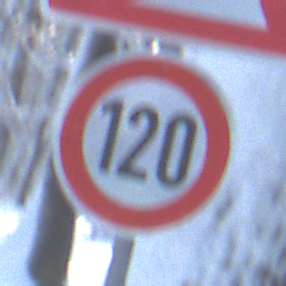
Verkehrszeichen: Geschwindigkeit120
Zusatzzeichen oben: DoppelkurveRechts
Umgebung: Outdoor, Nature
Tageszeit: MorningAfternoon
Wetter: Clear
Licht: Natural
Jahreszeit: Winter
Kontrast: LowContrast